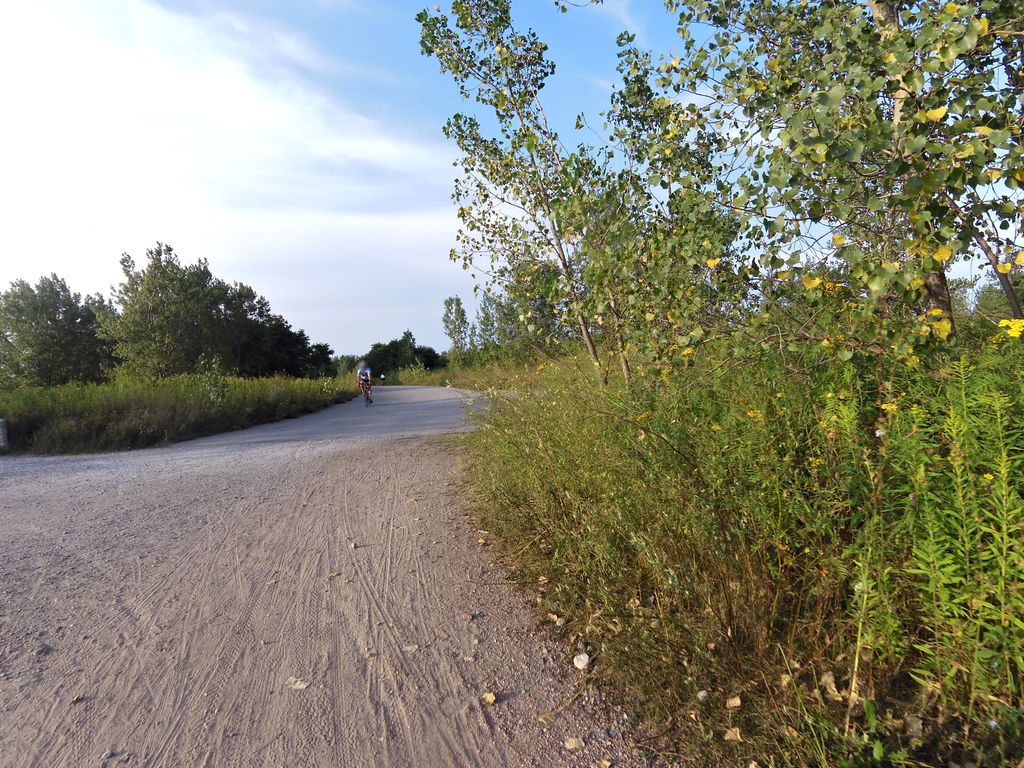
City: toronto